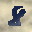
Label: 8